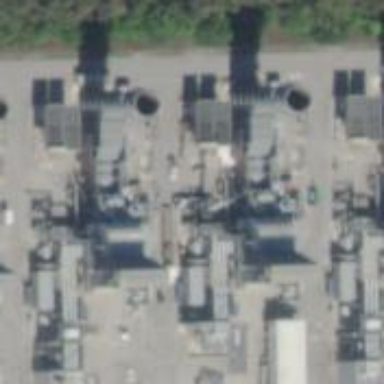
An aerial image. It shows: Gas turbine generator.